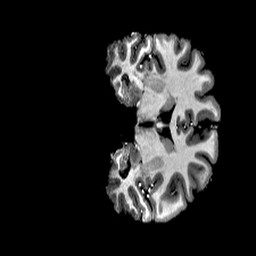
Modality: T1w
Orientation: coronal
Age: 22
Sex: male
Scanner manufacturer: siemens
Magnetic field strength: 6.98 T
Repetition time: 6 s
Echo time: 0.00302 s